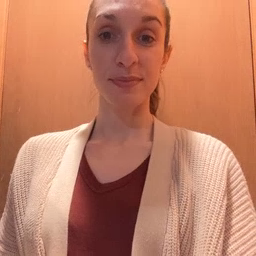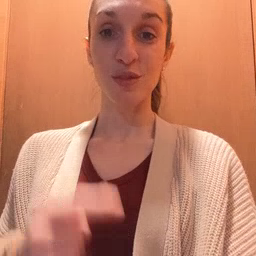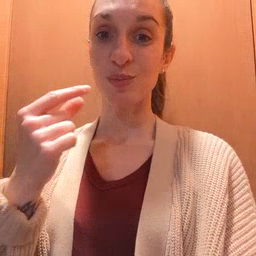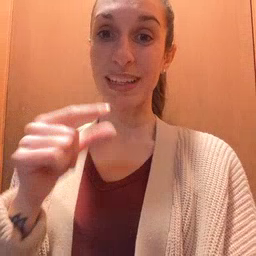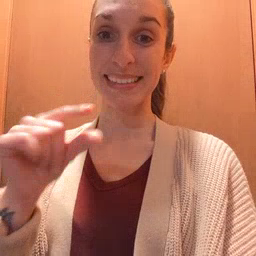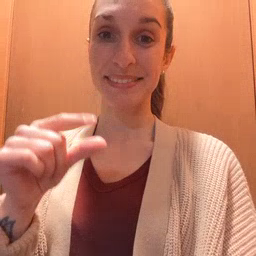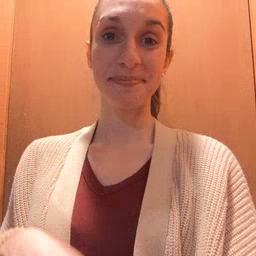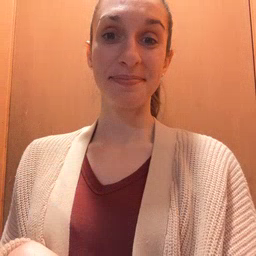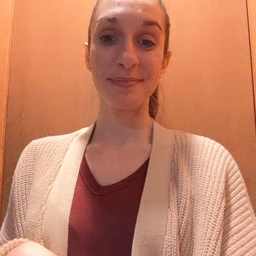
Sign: green